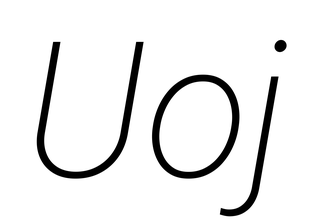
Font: Roboto-Italic_ExtraLight_Italic